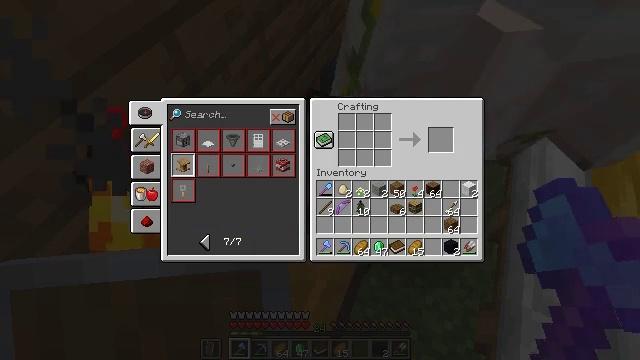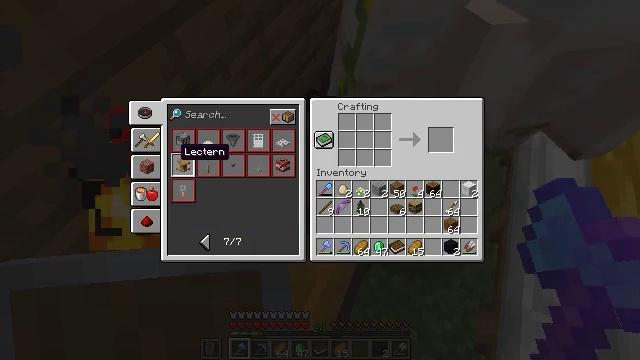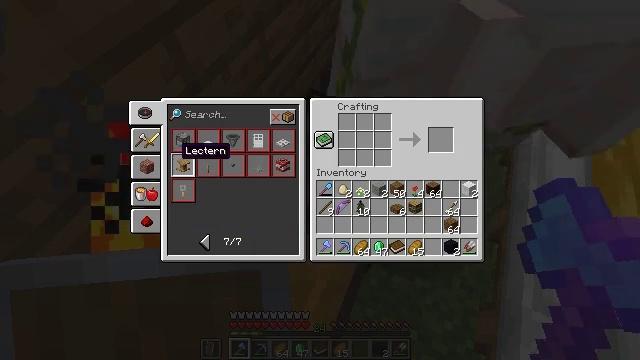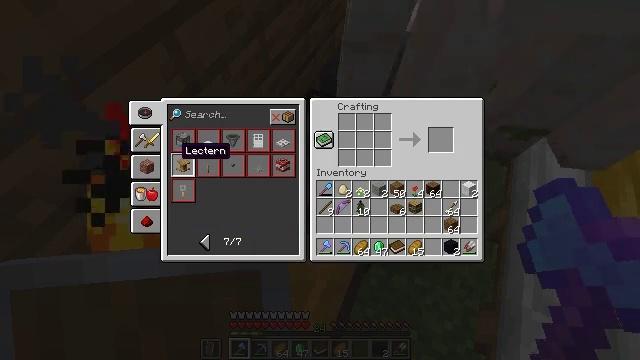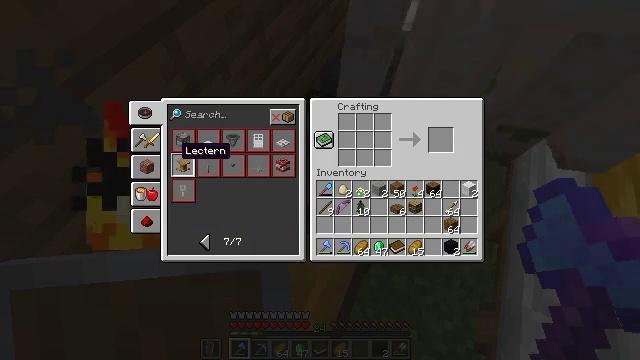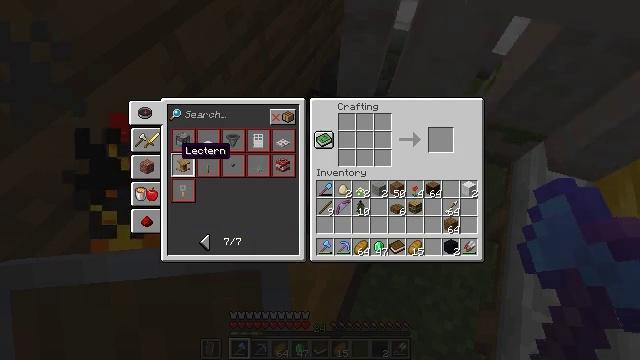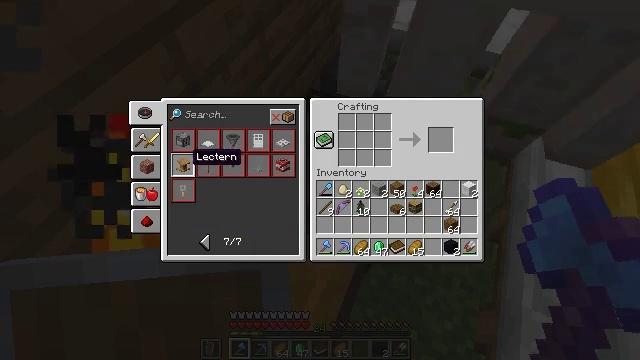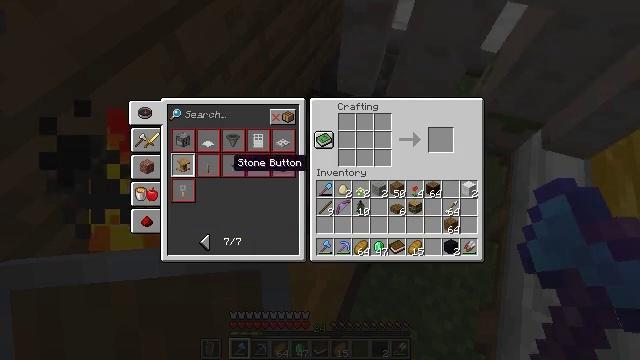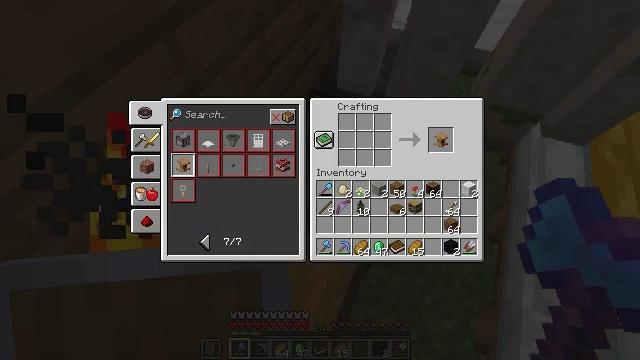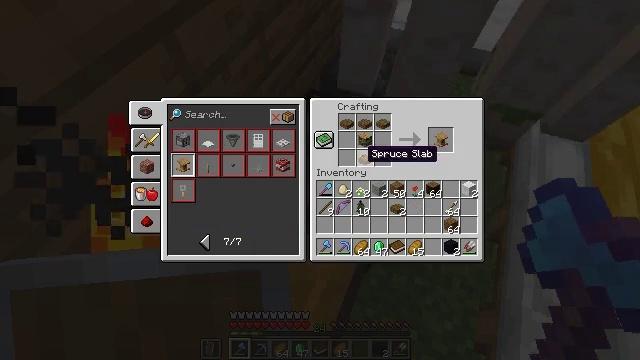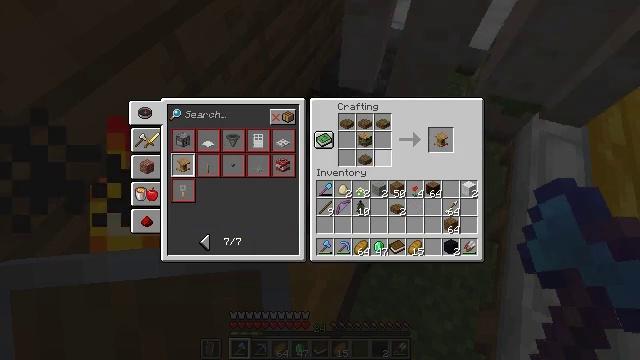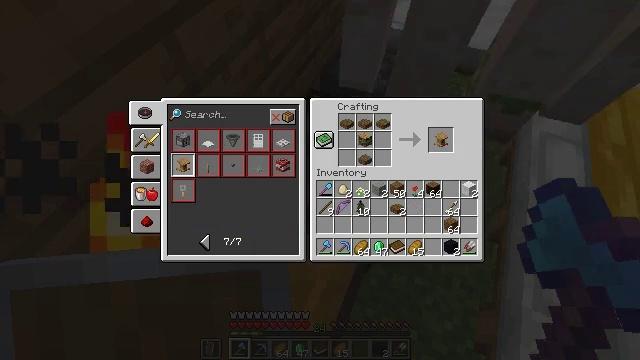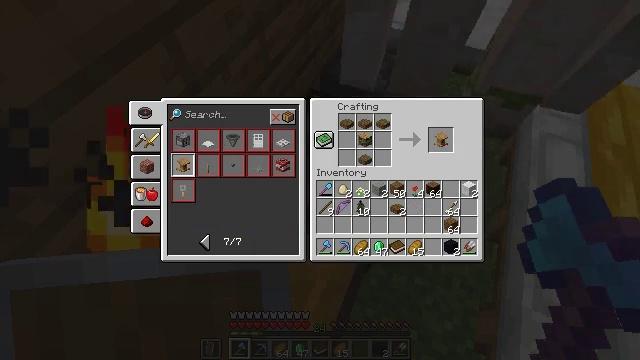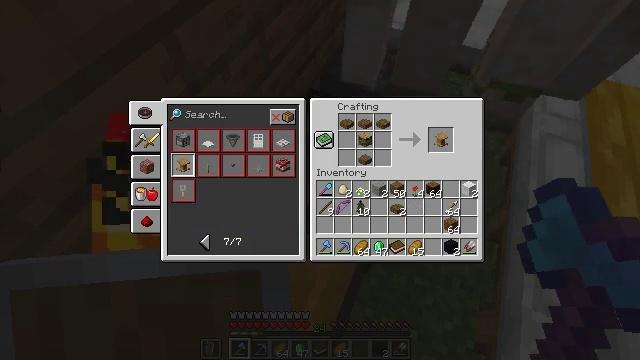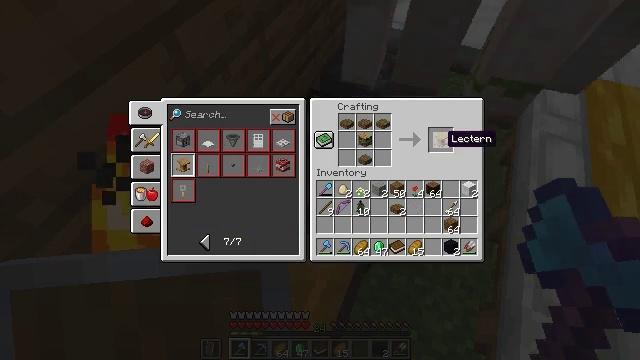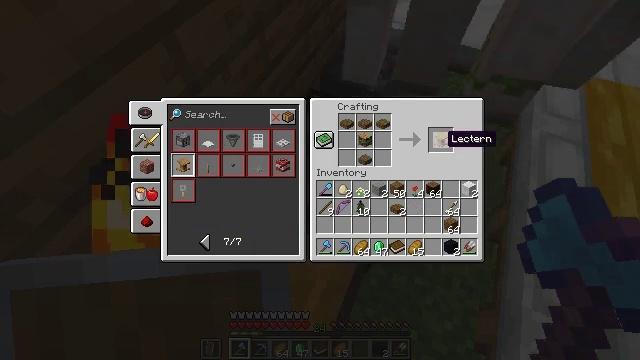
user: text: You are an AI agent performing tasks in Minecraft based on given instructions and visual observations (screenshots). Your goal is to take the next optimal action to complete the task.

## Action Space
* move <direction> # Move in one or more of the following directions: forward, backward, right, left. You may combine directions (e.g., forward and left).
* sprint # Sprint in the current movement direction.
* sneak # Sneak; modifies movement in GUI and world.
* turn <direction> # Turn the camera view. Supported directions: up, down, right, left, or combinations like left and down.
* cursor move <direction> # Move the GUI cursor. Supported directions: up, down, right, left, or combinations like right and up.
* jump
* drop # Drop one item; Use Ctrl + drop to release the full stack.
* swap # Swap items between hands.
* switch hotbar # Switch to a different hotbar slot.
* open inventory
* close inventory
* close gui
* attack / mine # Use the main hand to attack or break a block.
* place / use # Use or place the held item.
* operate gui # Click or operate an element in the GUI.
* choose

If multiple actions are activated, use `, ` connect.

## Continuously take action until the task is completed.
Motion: motion action
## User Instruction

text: Combine wooden slabs and a bookshelf to craft the lectern.
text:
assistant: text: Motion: no_op
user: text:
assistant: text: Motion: no_op
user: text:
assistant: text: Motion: operate gui
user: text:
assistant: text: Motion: operate gui
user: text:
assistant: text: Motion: operate gui
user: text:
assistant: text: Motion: cursor move right
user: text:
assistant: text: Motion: cursor move right
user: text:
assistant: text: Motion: cursor move right
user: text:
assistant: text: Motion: cursor move right
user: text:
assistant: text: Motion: cursor move right and up
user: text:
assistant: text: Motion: cursor move right
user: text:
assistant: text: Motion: cursor move right
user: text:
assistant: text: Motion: cursor move right
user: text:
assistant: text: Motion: no_op
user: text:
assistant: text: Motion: no_op
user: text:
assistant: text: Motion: no_op
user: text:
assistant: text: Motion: no_op
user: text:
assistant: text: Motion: no_op
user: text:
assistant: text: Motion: operate gui
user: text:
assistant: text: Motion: operate gui
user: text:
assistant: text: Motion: no_op
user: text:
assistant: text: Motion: cursor move down
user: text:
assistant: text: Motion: cursor move down
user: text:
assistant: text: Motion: no_op